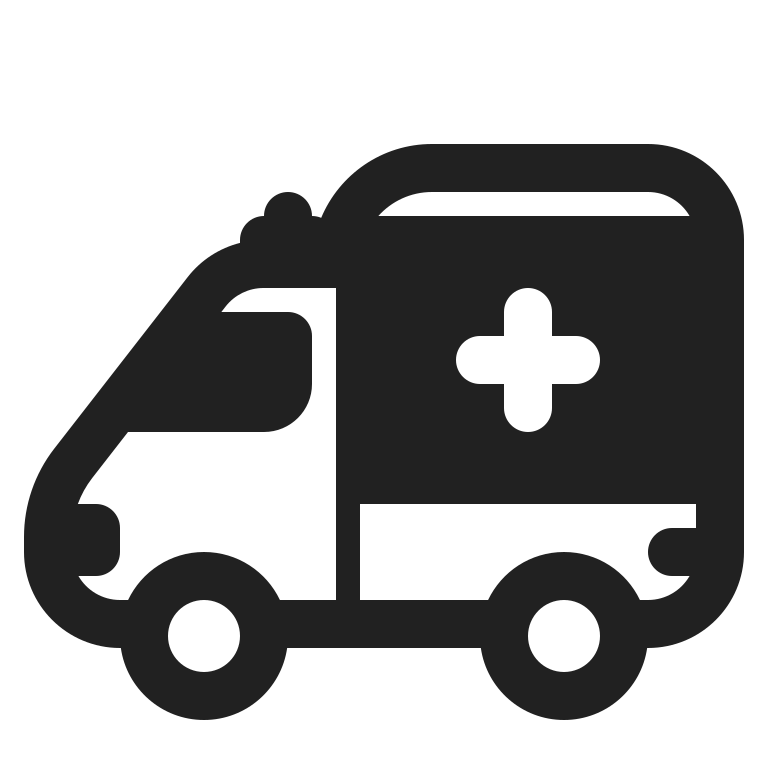
ambulance high contrast